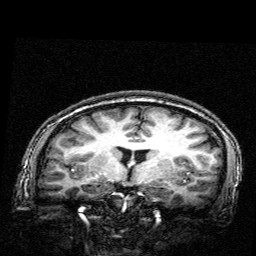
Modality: T1w
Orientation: sagittal
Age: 25
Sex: male